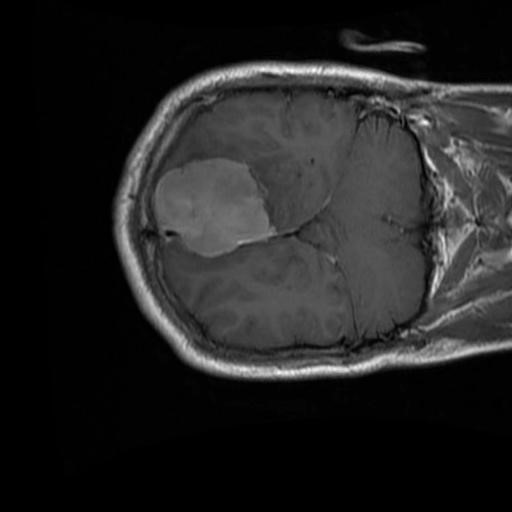
Label: brain_menin